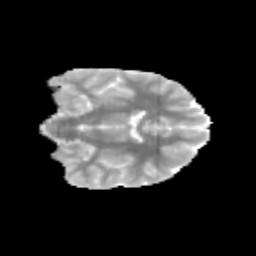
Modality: MD
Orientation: coronal
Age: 13
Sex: female
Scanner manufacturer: siemens
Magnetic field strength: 3 T
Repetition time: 3.8 s
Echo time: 0.07 s